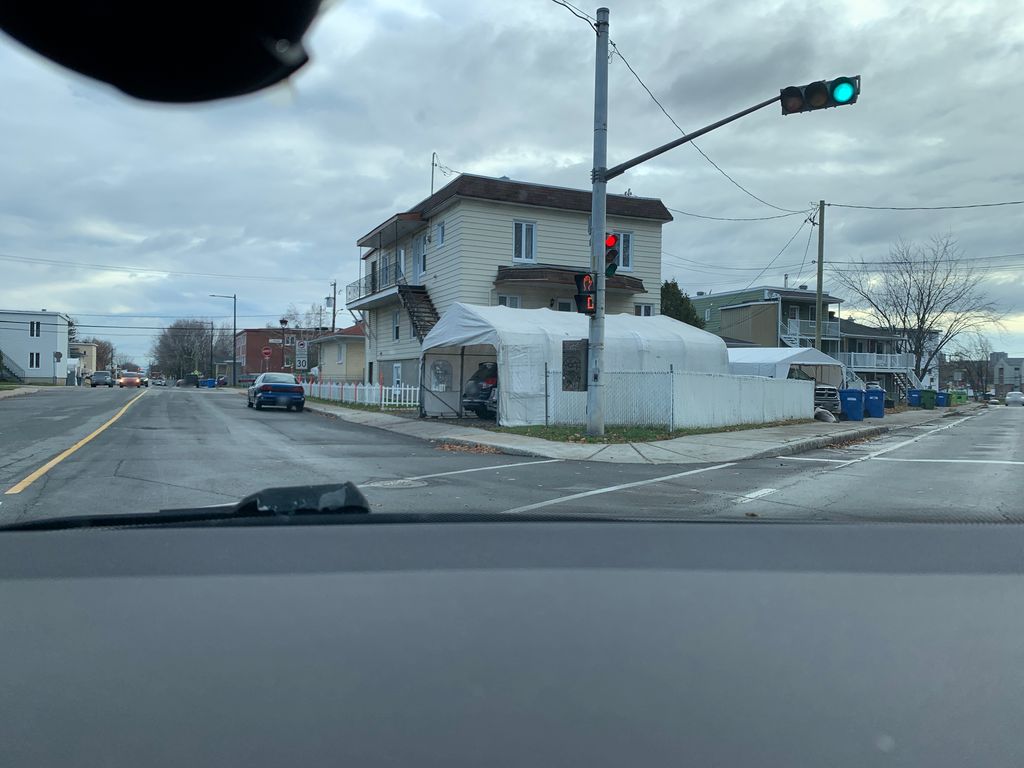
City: quebec_city